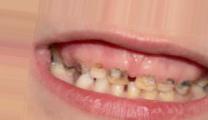
Condition: Caries